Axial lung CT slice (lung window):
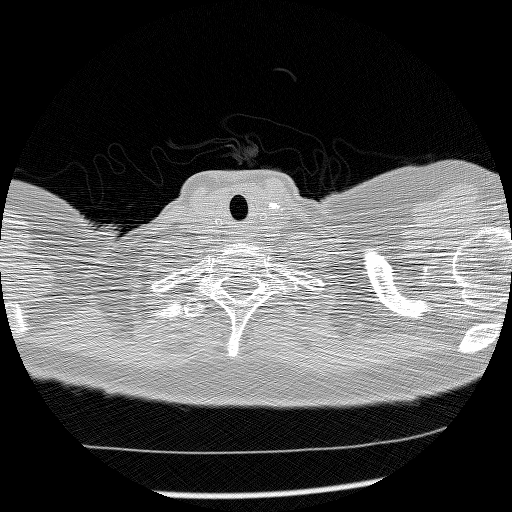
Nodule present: no